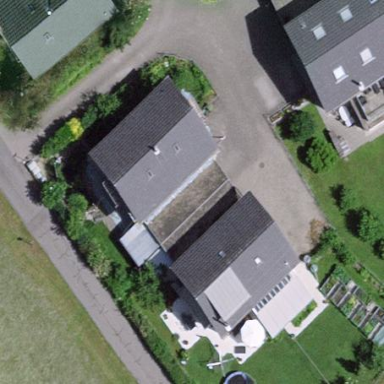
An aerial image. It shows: View of roof of building.